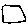
Label: square